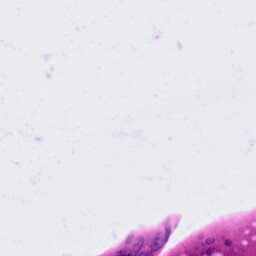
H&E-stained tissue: Colon